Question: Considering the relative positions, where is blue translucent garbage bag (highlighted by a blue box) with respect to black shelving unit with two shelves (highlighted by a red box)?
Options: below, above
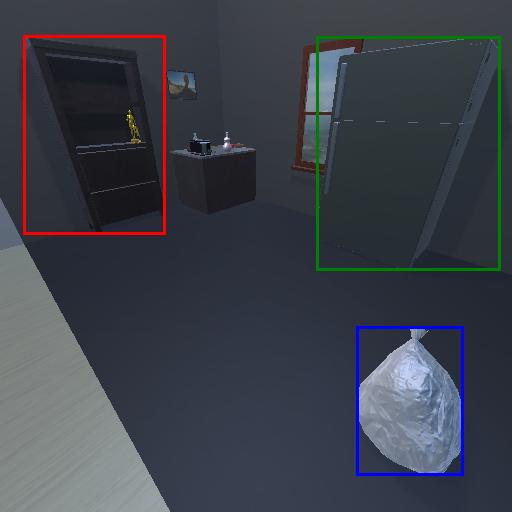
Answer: below